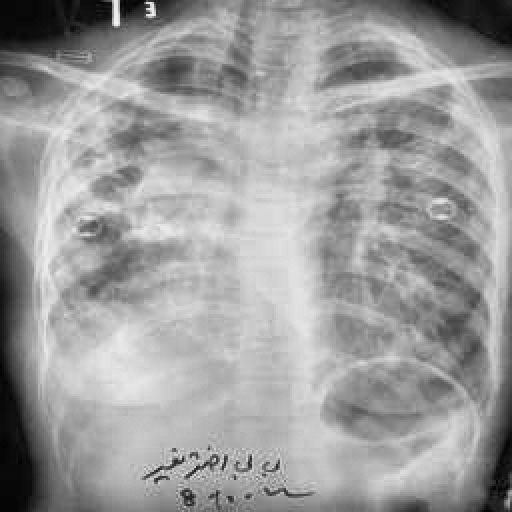
Finding: TUBERCULOSIS